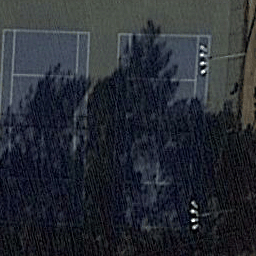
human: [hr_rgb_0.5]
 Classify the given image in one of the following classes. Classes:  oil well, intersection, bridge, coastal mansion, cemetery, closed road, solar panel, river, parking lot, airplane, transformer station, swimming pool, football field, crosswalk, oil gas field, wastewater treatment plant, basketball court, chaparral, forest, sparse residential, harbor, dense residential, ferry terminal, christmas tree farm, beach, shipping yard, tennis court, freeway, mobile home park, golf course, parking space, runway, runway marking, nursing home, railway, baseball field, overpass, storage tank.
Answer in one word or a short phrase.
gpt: tennis court